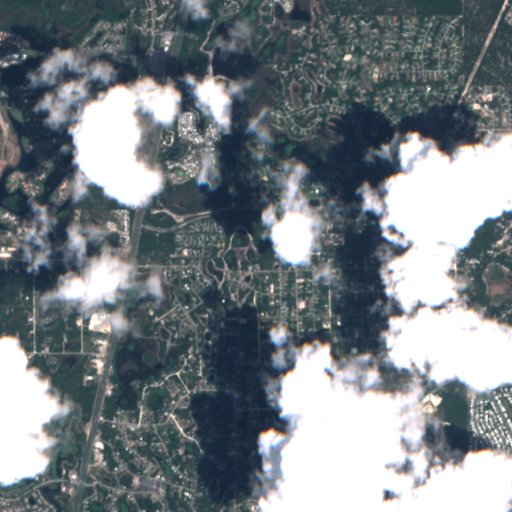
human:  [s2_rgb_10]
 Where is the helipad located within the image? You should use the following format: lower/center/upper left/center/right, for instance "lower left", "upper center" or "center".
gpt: The helipad is located in the lower right of the image.
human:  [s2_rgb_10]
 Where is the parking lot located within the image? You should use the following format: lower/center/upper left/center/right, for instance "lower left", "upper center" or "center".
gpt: The parking lot is located in the lower right of the image.
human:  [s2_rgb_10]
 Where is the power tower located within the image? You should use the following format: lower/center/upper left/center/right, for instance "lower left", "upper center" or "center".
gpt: The power tower is located in the right of the image.
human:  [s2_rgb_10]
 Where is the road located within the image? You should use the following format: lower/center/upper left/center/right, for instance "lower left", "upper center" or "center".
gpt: There is no road in the image.